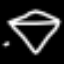
Label: diamond